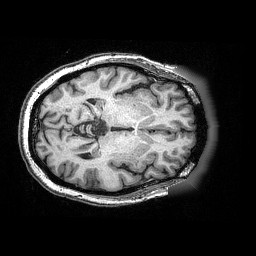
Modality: T1w
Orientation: axial
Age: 52
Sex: female
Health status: ill
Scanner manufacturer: siemens
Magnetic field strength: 3 T
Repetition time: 0.0025 s
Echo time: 0.00336 s